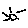
Label: sun